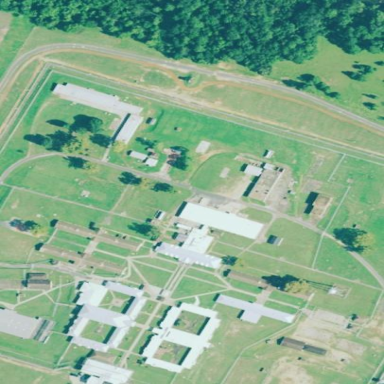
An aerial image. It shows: Prison surrounded by fence.